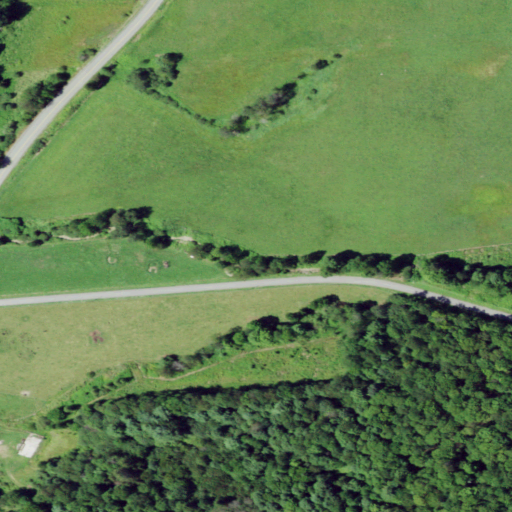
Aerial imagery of valley in New York named Chipmunk Hollow containing pasture, deciduous forest, open development, mixed forest, low intensity development, and herbaceous wetlands